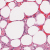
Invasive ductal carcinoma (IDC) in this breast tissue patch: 0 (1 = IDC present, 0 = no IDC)